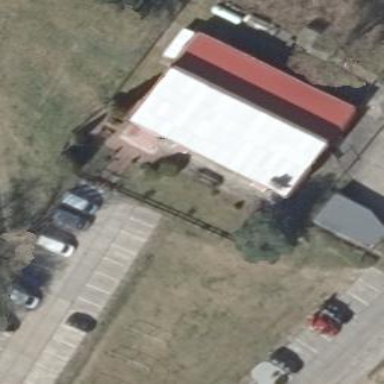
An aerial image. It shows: Restaurant building.